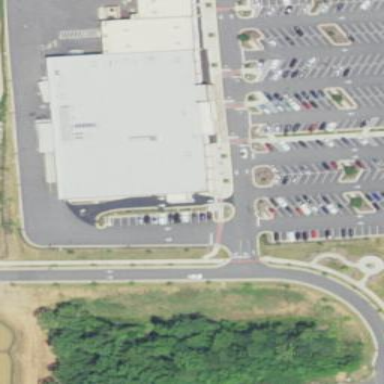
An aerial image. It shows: Flat-roofed tan retail building.